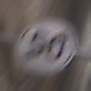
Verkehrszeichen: EndeGeschwindigkeit50
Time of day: Midday
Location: Outdoor (Urban)
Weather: PartlyCloudy
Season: NotSpecified
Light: Natural